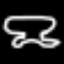
Label: frog